Question: What is the result of this measurement?
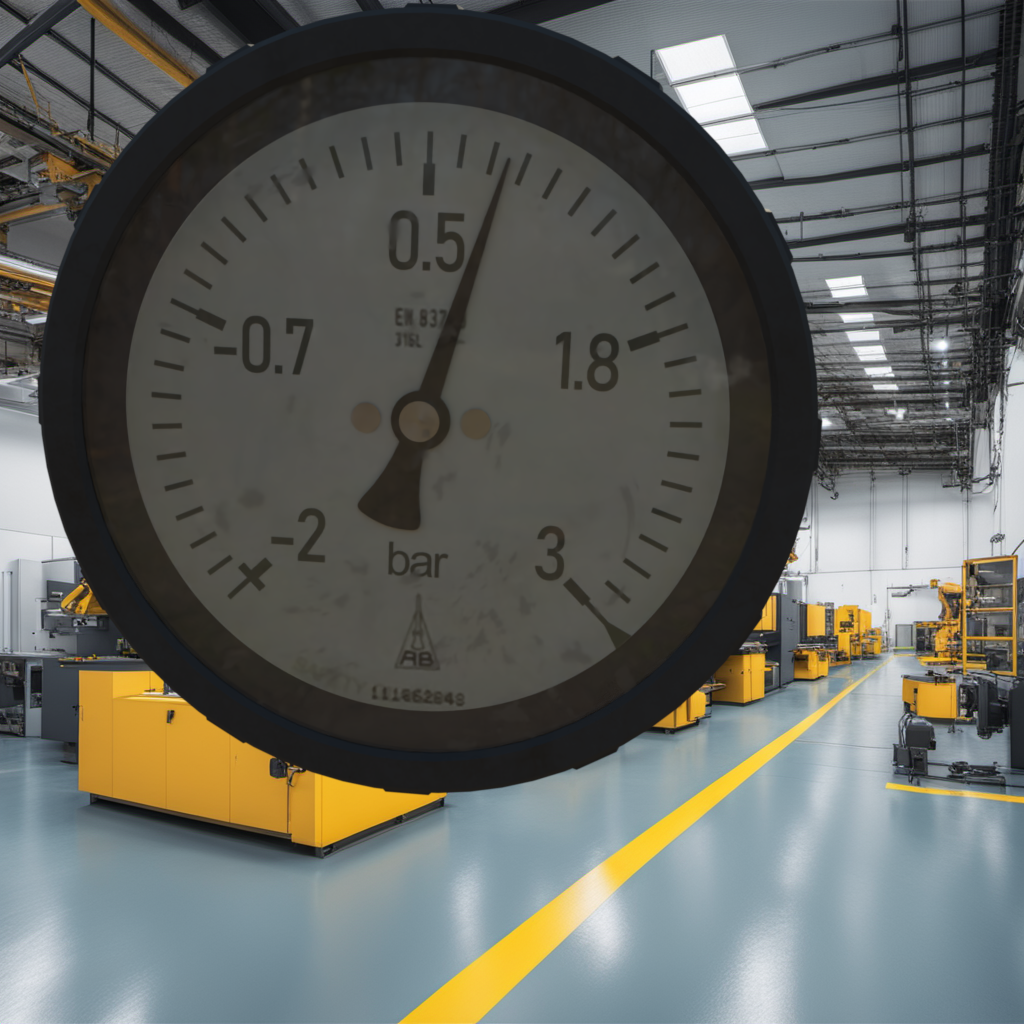
Answer: The result is 0.82
Question: What is the range of this measurement?
Answer: The range is from -2 to 3
Question: What is the minimum and maximum value range of the measurement in the image?
Answer: The minimum value is -2 and the maximum value is 3